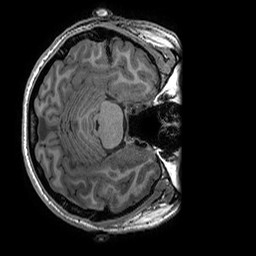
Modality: T1w
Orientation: axial
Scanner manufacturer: ge
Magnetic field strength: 3 T
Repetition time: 0.008156 s
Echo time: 0.00318 s